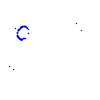
Particle: proton